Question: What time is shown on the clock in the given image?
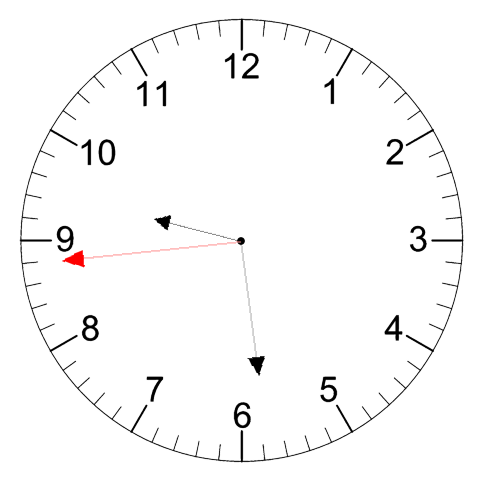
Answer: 09:28:44